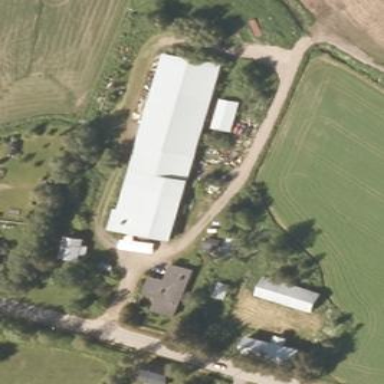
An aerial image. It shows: Farmyard area.